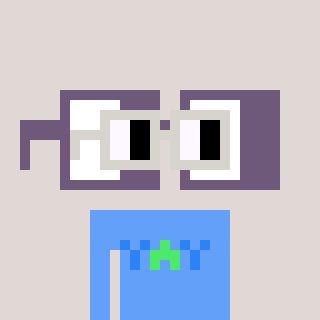
a pixel art character with square light gray glasses, a glasses-shaped head and a blue-colored body on a warm background